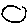
Label: circle